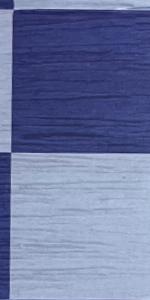
Label: Empty